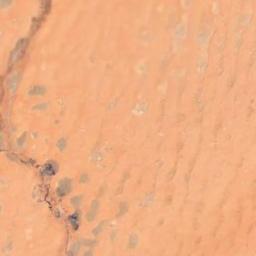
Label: desert